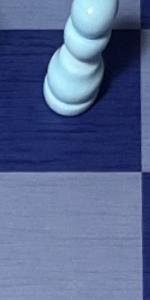
Label: Empty